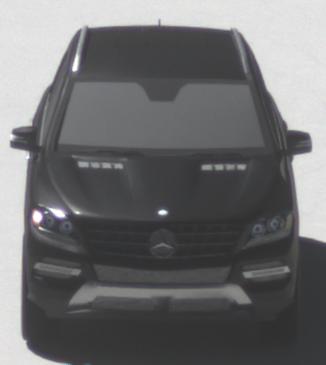
Make: Mercedes-Benz
Model: ML 350
Detailed model: M-Class (166)
Model produced from: 2011/11
Model produced until: 2014/10
Doors: 5
Color: black
Road condition: dry road
Daytime: midday
Contrast: high contrast